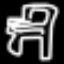
Label: chair